Question: I have a stable error that reproduces each time i hit :

There are 2 grids (master-detail) and the error actually happens on that is raised by my client-code when focused-row-changed event occurs on main grid. Something like this:
'''
this.mainGrid.ClientSideEvents.FocusedRowChanged = string.Format(@"
function(s, e)
{{
if (typeof({0}) != 'undefined')
{0}.PerformCallback(s.GetFocusedRowIndex());
}}",
this.detailsGrid.ClientInstanceName);
'''
The bug only reproduces in ! (yep, is not under question, that's kinda strange =))
And very important thing: the bug only reproduces when event validation is on, that is:
'''
... EnableEventValidation="false" %> // no error in this case
'''
I suggested that the reason is that callback gets fired before the necessary fields get loaded ( as i got it, event validation uses some hidden fields ), so i checked that using 'setTimeout':
'''
this.mainGrid.ClientSideEvents.FocusedRowChanged = string.Format(@"
function(s, e)
{{
window.setTimeout(function () {{
if (typeof({0}) != 'undefined') {0}.PerformCallback(s.GetFocusedRowIndex());
}}, 2000);
}}",
this.detailsGrid.ClientInstanceName);
'''
But tat didn't help. 2 seconds pass, callback starts and i receive the error.
It only occurs on refresh - no error is raised when the page is loaded first time.
Disabling rows-cache for grid also didn't help.
Need assistance! =))
Edit: here's the StackTrace
'''
at System.Web.UI.ViewStateException.ThrowError(Exception inner, String persistedState, String errorPageMessage, Boolean macValidationError)
at System.Web.UI.ClientScriptManager.EnsureEventValidationFieldLoaded()
at System.Web.UI.ClientScriptManager.ValidateEvent(String uniqueId, String argument)
at System.Web.UI.Control.ValidateEvent(String uniqueID, String eventArgument)
at System.Web.UI.WebControls.HiddenField.LoadPostData(String postDataKey, NameValueCollection postCollection)
at System.Web.UI.WebControls.HiddenField.System.Web.UI.IPostBackDataHandler.LoadPostData(String postDataKey, NameValueCollection postCollection)
at System.Web.UI.Page.ProcessPostData(NameValueCollection postData, Boolean fBeforeLoad)
at System.Web.UI.Page.ProcessRequestMain(Boolean includeStagesBeforeAsyncPoint, Boolean includeStagesAfterAsyncPoint)
at System.Web.UI.Page.ProcessRequest(Boolean includeStagesBeforeAsyncPoint, Boolean includeStagesAfterAsyncPoint)
at System.Web.UI.Page.ProcessRequest()
at System.Web.UI.Page.ProcessRequestWithNoAssert(HttpContext context)
at System.Web.UI.Page.ProcessRequest(HttpContext context)
at ASP.solutions_cashcenter_stockmanagement_frames_takeintostorageordersviewframe_aspx.ProcessRequest(HttpContext context) in c:\Users\udod\AppData\Local\Temp\Temporary ASP.NET Files\website\b07be668\e534e3ef\App_Web_jeqyhxze.10.cs:line 0
at System.Web.HttpApplication.CallHandlerExecutionStep.System.Web.HttpApplication.IExecutionStep.Execute()
at System.Web.HttpApplication.ExecuteStep(IExecutionStep step, Boolean& completedSynchronously)
'''
Edit2: '' - yes, i see this point, but...how could it not get loaded if i wait for 2 seconds???
Edit3: You might notice that this is not an problem (127.0.0.1 ip on screenshot).
Edit: UP!!!
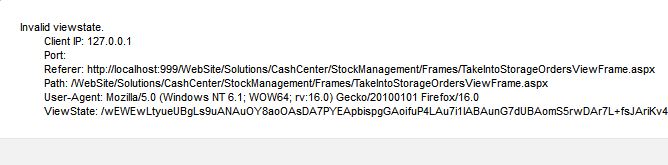
Answer: Yesterday I run into the same error and found a similar problem here: <URL>
my current workaround is:
'''
$(document).ready(function(){
$('#__EVENTVALIDATION').attr('autocomplete', 'off');
});
'''
it seems to work. But im still testing.